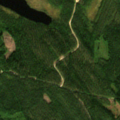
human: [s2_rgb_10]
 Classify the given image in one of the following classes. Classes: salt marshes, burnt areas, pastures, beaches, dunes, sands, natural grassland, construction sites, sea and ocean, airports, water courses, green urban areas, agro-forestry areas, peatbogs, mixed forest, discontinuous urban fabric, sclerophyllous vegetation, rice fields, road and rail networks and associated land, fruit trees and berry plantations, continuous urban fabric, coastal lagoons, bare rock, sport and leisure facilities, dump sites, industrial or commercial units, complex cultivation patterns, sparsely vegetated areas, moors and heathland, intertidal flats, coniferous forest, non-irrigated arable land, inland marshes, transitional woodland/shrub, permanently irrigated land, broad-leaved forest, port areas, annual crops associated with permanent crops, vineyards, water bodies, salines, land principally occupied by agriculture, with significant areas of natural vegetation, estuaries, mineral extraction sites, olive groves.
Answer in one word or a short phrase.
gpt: coniferous forest, mixed forest